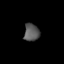
Tissue: lung
Cell type: T cells
Senescence score: 0.5655
Nuclear area (px): 263
Mean DAPI intensity: 87.802